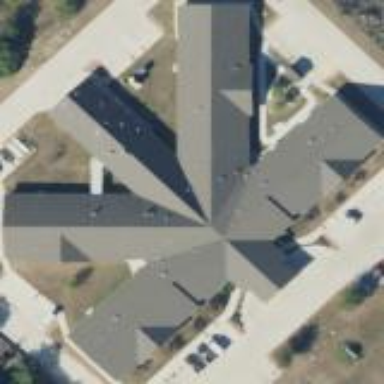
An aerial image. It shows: Nursing home building.